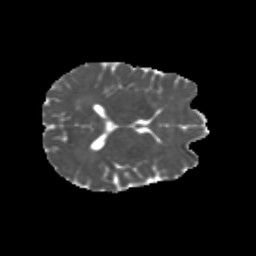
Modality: MD
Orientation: axial
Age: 26
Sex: male
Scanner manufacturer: siemens
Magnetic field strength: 3 T
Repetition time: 1.8 s
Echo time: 0.07 s